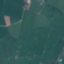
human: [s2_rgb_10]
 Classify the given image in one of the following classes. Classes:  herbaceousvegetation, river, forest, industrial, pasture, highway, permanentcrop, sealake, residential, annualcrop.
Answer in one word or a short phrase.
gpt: Pasture